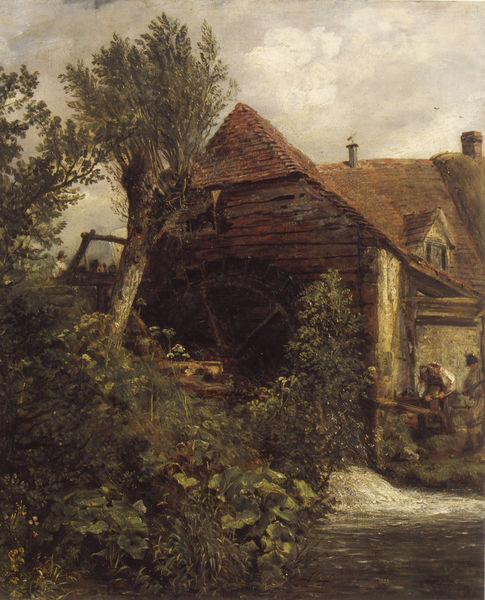
Titel: Gillingham Mill
Künstler: John Constable
Standort: London
Institution: Victoria & Albert Museum
Schlagwörter: baum, gemälde, himmel, mann, wasser, wolken, aquarell, bäume, fluss, grün, landschaft, menschen, ufer, blumen, braun, fenster, frau, grau, holz, männer, straße, weiss, ölbild, dach, gebäude, gras, haus, rot, weg, wolke, alt, architektur, mensch, stein, bach, feld, gräser, mühle, strauch, weide, busch, büsche, gebüsch, hütte, pfad, sträucher, land, figur, realismus, pflanze, pflanzen, arbeit, genre, kamin, müller, schornstein, garten, genrebild, pflaster, dorf, giebel, ziegel, bauernhof, hof, idylle, arbeiter, rad, romantik, bauer, scheune, weiden, trüb, gewächse, handwerk, handwerker, walmdach, lanschaft, gaube, gestrüpp, plfanzen, mühlrad, wasserrad, pfalnzen, geibel, zeigel, huflattich, schmied, schmiede, wassermühle, trist, mühlbach, kopfweide, rade, müle, tirst, triest, pflasteer, gewäsche